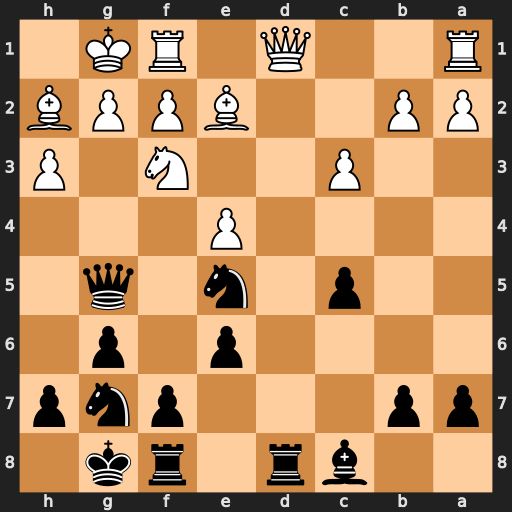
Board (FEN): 2br1rk1/pp3pnp/4p1p1/2p1n1q1/4P3/2P2N1P/PP2BPPB/R2Q1RK1
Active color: b
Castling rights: -
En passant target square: -
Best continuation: Nxf3+ Bxf3 Rxd1